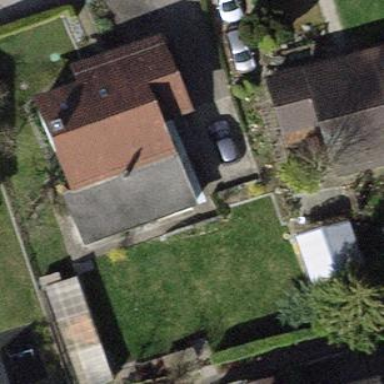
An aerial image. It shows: Detached building with gabled roof.